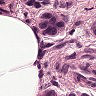
Metastatic tissue present: yes